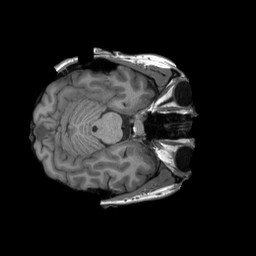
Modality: T1w
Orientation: axial
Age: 25
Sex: female
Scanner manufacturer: siemens
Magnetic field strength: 3 T
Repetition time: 2.3 s
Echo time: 0.00232 s